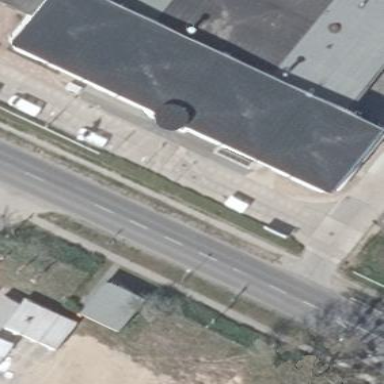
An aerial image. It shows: Commercial building with flat roof made of tar paper.